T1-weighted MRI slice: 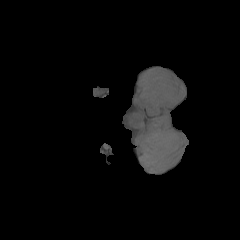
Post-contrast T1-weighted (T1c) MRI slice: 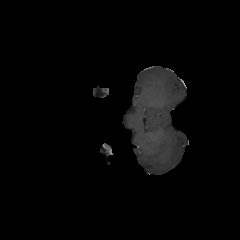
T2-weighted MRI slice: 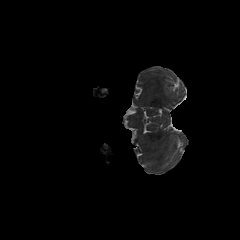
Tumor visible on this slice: no